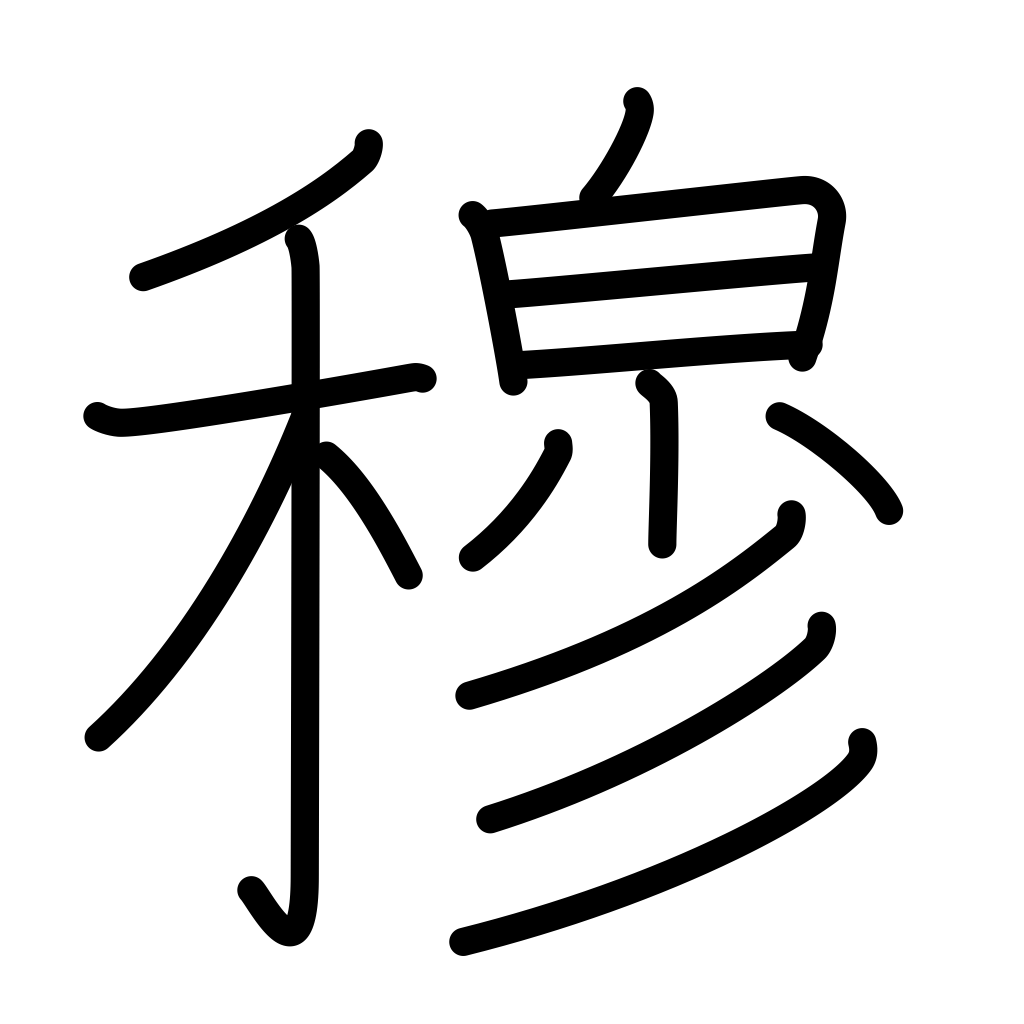
Meaning: respectful, mild, beautiful